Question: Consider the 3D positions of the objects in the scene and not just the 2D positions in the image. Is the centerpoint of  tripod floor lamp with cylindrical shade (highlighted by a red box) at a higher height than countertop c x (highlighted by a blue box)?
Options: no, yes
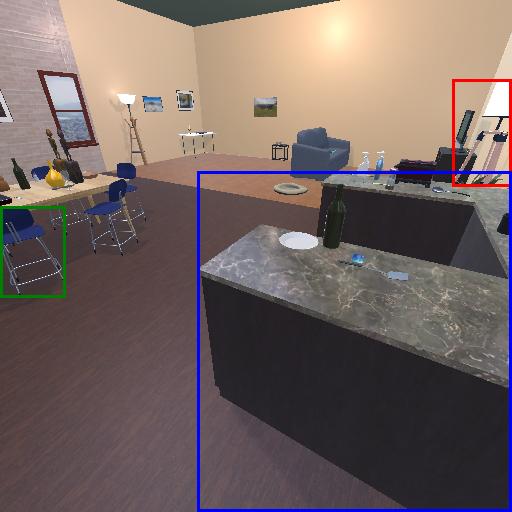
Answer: no